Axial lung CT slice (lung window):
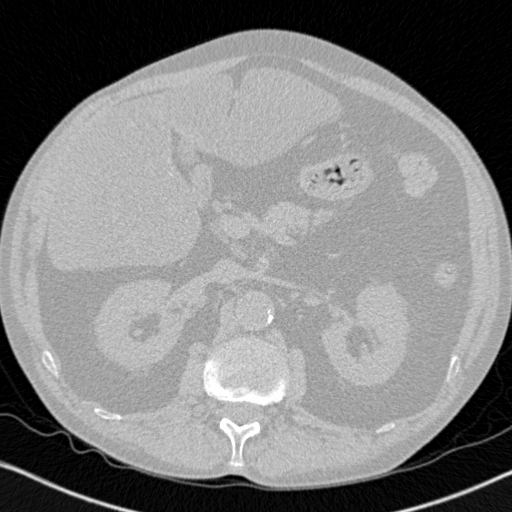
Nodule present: no